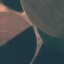
Land use / land cover: AnnualCrop